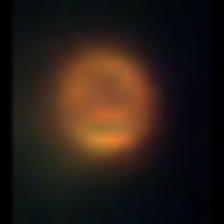
Taxon: NanoPlankton
Group: Other